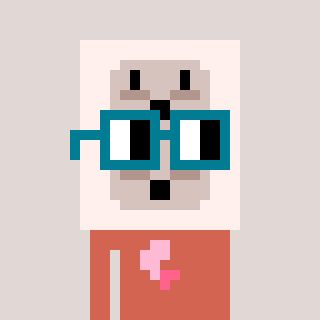
a pixel art character with square dark green glasses, a outlet-shaped head and a peachy-colored body on a warm background